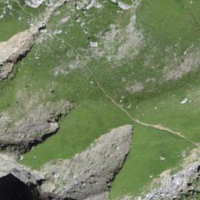
EUNIS habitat code: 23
Species observed at this site:
Geranium pyrenaicum